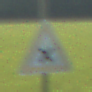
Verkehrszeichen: KreuzungOderEinmuendung
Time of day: SunriseSunset
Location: Outdoor (Nature)
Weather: PartlyCloudy
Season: NotSpecified
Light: Natural